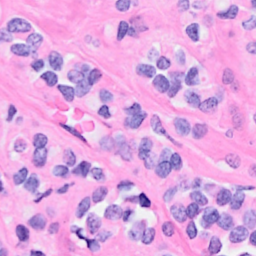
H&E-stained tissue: Breast